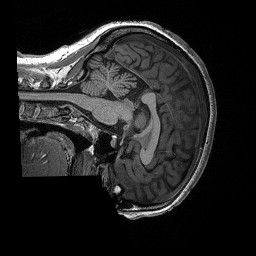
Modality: T1w
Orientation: sagittal
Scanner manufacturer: siemens
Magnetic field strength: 3 T
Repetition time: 2.3 s
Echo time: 0.00294 s